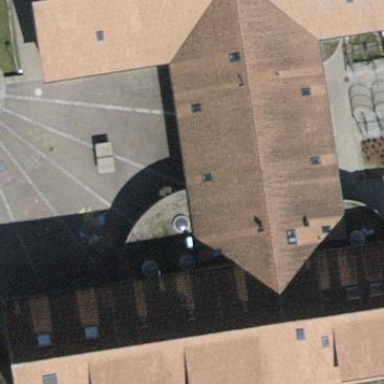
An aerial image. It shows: School building.